Question: I want to display vertical line in div tag.I have a div tag and named it as rest.
Inside this I have two div tag(sidemenu) one is for side menu I marked it as 'sm' and want to draw line which I drawn it in green between two div tag and my second div is content.My problem is Now hr tag is displayed as dot.

'''
.outer{
margin-left:20%;
margin-top:.5cm;
margin-bottom:.5cm;
height:750px;
width:60%;
box-shadow: 10px 10px 5px #888888;
border:1px solid #f9f2f2;
border-radius: 10px;
}
.log{
width:100%;
height:50px;
border:1px solid #f9f2f2;
border-radius: 10px;
background:-o-linear-gradient(bottom, #e5e3e3 5%, #ffffff 100%); background:-webkit-gradient( linear, left top, left bottom, color-stop(0.05, #e5e3e3), color-stop(1, #ffffff) );
background:-moz-linear-gradient( center top, #e5e3e3 5%, #ffffff 100% );
filter:progid:DXImageTransform.Microsoft.gradient(startColorstr="#e5e3e3", endColorstr="#ffffff"); background: -o-linear-gradient(top,#e5e3e3,ffffff);
background-color:#e5e3e3;
border:0px solid #f9f2f2;
text-align:left;
border-width:0px 0px 1px 1px;
}
.rest{
height:685px;
background:-o-linear-gradient(bottom, #e5e3e3 5%, #ffffff 100%); background:-webkit-gradient( linear, left top, left bottom, color-stop(0.05, #e5e3e3), color-stop(1, #ffffff) );
background:-moz-linear-gradient( center top, #e5e3e3 5%, #ffffff 100% );
filter:progid:DXImageTransform.Microsoft.gradient(startColorstr="#e5e3e3", endColorstr="#ffffff"); background: -o-linear-gradient(top,#e5e3e3,ffffff);
background-color:#e5e3e3;
border:1px solid #f9f2f2;
border-width:0px 0px 0px 0px;
border-radius: 0px 0px 10px 10px;
text-align:left;
padding:7px;
}
.sidemenu{
float:left;
margin-top:150px;
height:250px;
width:150px;
border:1px solid #f9f2f2;
border-radius: 10px;
}
.content{
border-left: thick solid #f9f2f2;
}
hr{
margin:0;
width:1px;
height:685px;
}
'''
'''
<div class="outer">
<div class="log">
</div> <!--End of log div -->
<div class="rest">
<div class="sidemenu">
<div class="menu 1">
</div> <!--End of menu1 -->
<div class="menu 2">
</div> <!--End of menu 2-->
<div class="menu 3">
</div> <!--End of menu 3-->
<div class="menu 4">
</div> <!--End of menu 4-->
</div> <!--End of side menu -->
<hr >
<div class="content">
</div> <!--End of content -->
</div> <!--End of rest div -->
</div> <!--End of outer div-->
'''
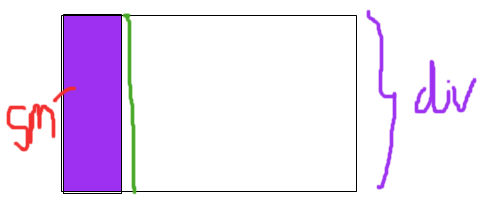
Answer: '''
.outer {
margin-left: 20%;
margin-top: .5cm;
margin-bottom: .5cm;
height: 737px;
width: 60%;
box-shadow: 10px 10px 5px #888888;
border: 1px solid #f9f2f2;
border-radius: 10px;
}
.log {
width: 100%;
height: 50px;
border: 1px solid #f9f2f2;
border-radius: 10px;
background: -o-linear-gradient(bottom, #e5e3e3 5%, #ffffff 100%);
background: -webkit-gradient(linear, left top, left bottom, color-stop(0.05, #e5e3e3), color-stop(1, #ffffff));
background: -moz-linear-gradient(center top, #e5e3e3 5%, #ffffff 100%);
filter: progid: DXImageTransform.Microsoft.gradient(startColorstr="#e5e3e3", endColorstr="#ffffff");
background: -o-linear-gradient(top, #e5e3e3, ffffff);
background-color: #e5e3e3;
border: 0px solid #f9f2f2;
text-align: left;
border-width: 0px 0px 1px 1px;
}
.rest {
height: 685px;
background: -o-linear-gradient(bottom, #e5e3e3 5%, #ffffff 100%);
background: -webkit-gradient(linear, left top, left bottom, color-stop(0.05, #e5e3e3), color-stop(1, #ffffff));
background: -moz-linear-gradient(center top, #e5e3e3 5%, #ffffff 100%);
filter: progid: DXImageTransform.Microsoft.gradient(startColorstr="#e5e3e3", endColorstr="#ffffff");
background: -o-linear-gradient(top, #e5e3e3, ffffff);
background-color: #e5e3e3;
border: 1px solid #f9f2f2;
border-width: 0px 0px 0px 0px;
border-radius: 0px 0px 10px 10px;
text-align: left;
padding: 0px 7px;
}
.sidemenu {
float: left;
margin-top: 150px;
height: 250px;
width: 150px;
border: 1px solid #f9f2f2;
border-radius: 10px;
}
.content {
border-left: thick solid #f9f2f2;
}
hr {
margin: 0;
width: 1px;
height: 685px;
background:red;
}
'''
'''
<div class="outer">
<div class="log">
</div>
<!--End of log div -->
<div class="rest">
<div class="sidemenu">
<div class="menu 1">
</div>
<!--End of menu1 -->
<div class="menu 2">
</div>
<!--End of menu 2-->
<div class="menu 3">
</div>
<!--End of menu 3-->
<div class="menu 4">
</div>
<!--End of menu 4-->
</div>
<!--End of side menu -->
<hr>
<div class="content">
</div>
<!--End of content -->
</div>
<!--End of rest div -->
</div>
<!--End of outer div-->
'''